Question: I'm trying to load a dataset from a database using 'dataAdapter.Fill(dataTable)' and I've turned off the contraints in the DataSet, but I'm still getting an exception thrown.

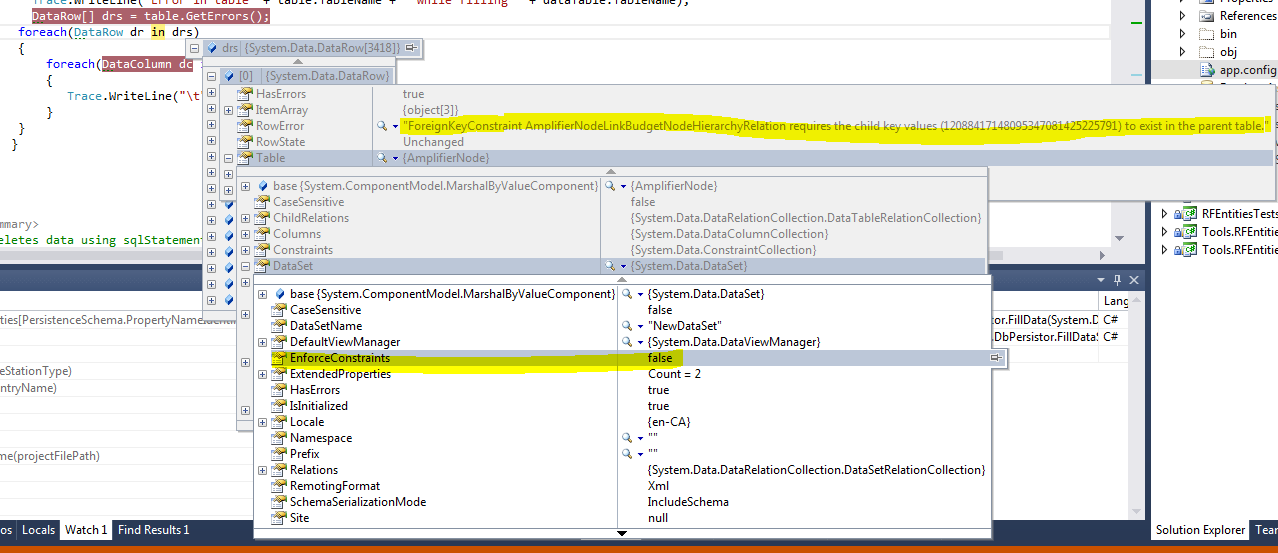
Answer: Ah ha.
It was the data adapter enabling the constraints after loading the data.
I must say this is a pain because I turned off the constraints so I wouldn't have to load each table in order. Do I resort to using a DataReader instead to avoid constraint enabling after each table fill?
Failed to enable constraints. One or more rows contain values violating non-null, unique, or foreign-key constraints.
at System.Data.Common.DataAdapter.Fill(DataTable[] dataTables, IDataReader dataReader, Int32 startRecord, Int32 maxRecords)
at System.Data.Common.DbDataAdapter.FillInternal(DataSet dataset, DataTable[] datatables, Int32 startRecord, Int32 maxRecords, String srcTable, IDbCommand command, CommandBehavior behavior)
at System.Data.Common.DbDataAdapter.Fill(DataTable[] dataTables, Int32 startRecord, Int32 maxRecords, IDbCommand command, CommandBehavior behavior)
at System.Data.Common.DbDataAdapter.Fill(DataTable dataTable)